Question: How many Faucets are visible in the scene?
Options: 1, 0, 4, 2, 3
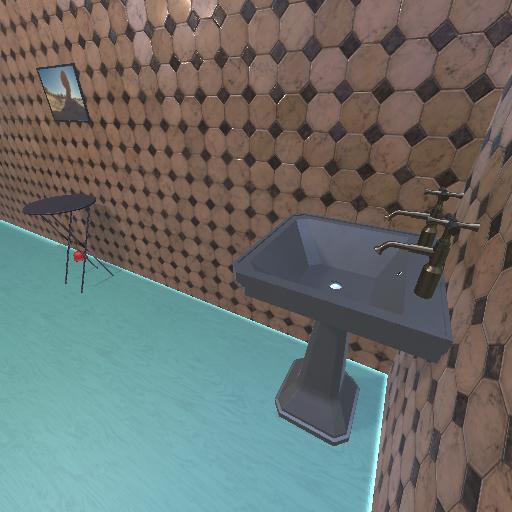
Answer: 1